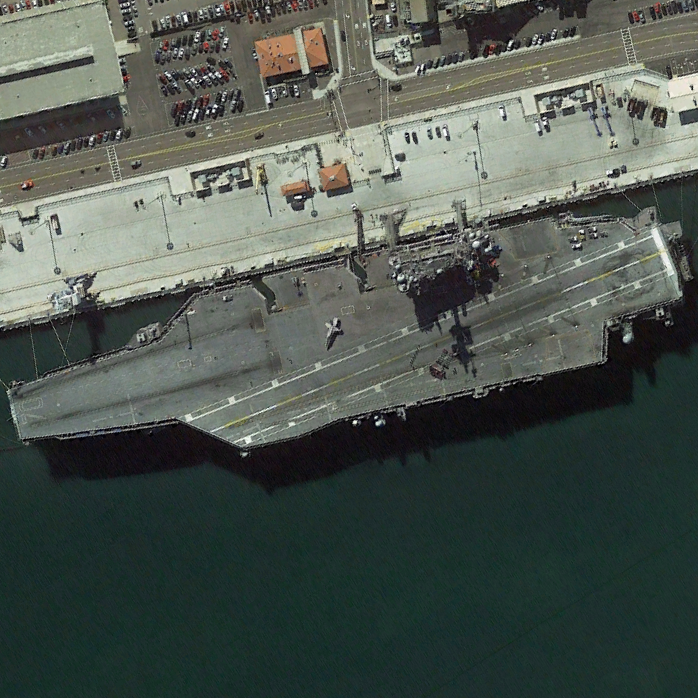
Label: aircraft_carrier